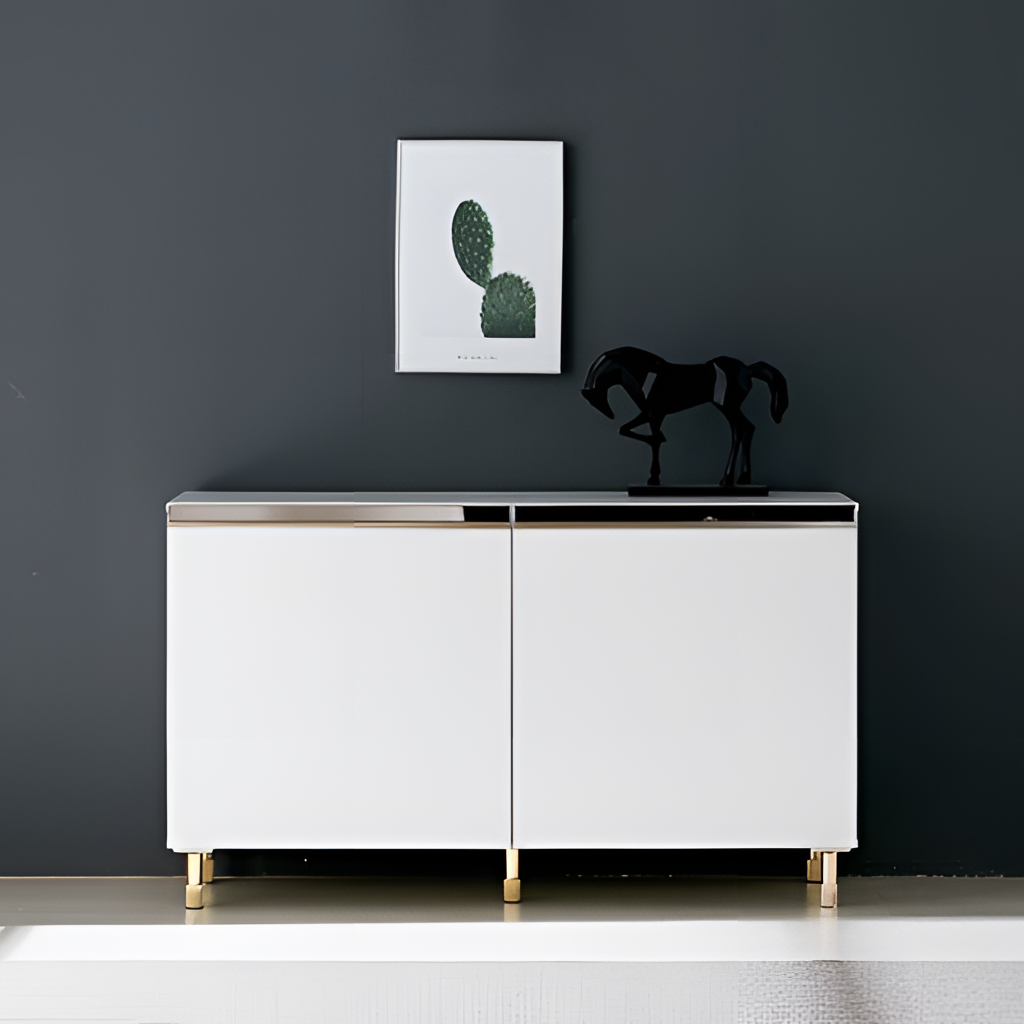
living room, white lacquer cabinet, paint wallpaper, with solid pattern, white tile flooring, with large square pattern, minimalist